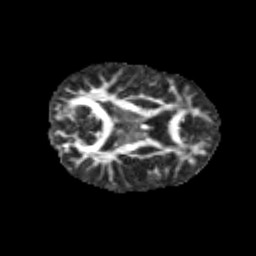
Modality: FA
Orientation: axial
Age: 11
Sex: male
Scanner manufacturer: siemens
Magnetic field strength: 3 T
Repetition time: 3.8 s
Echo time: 0.07 s